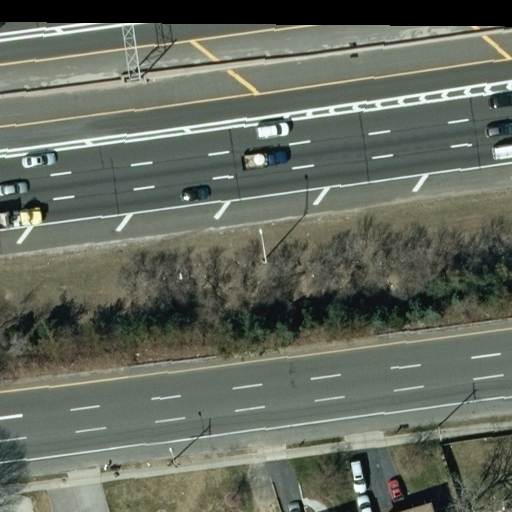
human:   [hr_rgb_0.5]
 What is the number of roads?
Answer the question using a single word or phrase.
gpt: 3

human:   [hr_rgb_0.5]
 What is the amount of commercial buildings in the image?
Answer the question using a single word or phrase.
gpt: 0

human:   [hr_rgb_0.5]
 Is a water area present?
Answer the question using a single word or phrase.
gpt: no

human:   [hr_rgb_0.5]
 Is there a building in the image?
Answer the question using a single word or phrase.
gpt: yes

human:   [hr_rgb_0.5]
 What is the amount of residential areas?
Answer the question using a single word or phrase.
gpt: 1

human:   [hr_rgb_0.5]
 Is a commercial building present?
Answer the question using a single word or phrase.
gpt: no

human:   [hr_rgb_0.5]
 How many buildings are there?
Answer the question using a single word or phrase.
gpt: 2

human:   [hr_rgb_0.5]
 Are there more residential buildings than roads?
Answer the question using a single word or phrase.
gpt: no

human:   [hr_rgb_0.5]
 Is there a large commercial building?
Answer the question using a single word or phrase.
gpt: no

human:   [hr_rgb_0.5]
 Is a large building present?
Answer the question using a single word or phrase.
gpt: no

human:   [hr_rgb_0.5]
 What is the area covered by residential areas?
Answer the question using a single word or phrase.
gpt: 10621m2

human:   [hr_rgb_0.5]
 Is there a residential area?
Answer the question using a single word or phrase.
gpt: yes

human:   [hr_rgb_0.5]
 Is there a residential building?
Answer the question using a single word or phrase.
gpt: yes

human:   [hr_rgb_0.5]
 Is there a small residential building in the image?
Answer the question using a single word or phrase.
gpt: yes

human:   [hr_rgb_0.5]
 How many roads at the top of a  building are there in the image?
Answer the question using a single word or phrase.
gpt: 3

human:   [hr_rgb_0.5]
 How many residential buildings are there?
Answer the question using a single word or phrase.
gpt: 2

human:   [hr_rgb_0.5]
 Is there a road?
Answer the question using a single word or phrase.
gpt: yes

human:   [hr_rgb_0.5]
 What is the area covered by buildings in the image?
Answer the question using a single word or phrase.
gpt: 282m2

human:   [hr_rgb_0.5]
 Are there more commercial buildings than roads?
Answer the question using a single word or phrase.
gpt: no

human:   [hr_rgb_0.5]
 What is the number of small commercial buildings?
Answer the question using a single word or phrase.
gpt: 0

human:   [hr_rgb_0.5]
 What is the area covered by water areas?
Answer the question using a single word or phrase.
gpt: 0m2

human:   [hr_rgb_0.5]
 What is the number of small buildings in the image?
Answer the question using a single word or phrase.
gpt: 1

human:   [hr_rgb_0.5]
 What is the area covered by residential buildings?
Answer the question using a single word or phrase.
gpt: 282m2

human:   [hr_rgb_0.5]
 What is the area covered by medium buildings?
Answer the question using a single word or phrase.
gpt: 278m2

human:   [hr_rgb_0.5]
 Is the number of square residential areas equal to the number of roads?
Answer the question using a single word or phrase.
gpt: no

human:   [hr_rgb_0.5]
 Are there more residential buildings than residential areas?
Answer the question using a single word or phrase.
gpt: yes

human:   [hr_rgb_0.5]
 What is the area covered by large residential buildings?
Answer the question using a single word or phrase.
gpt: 0m2

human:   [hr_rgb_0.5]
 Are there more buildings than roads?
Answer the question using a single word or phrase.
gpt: no

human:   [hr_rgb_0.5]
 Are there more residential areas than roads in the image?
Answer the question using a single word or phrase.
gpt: no

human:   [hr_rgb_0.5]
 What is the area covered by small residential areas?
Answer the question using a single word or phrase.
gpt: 0m2

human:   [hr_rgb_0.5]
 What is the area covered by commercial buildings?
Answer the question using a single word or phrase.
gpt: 0m2

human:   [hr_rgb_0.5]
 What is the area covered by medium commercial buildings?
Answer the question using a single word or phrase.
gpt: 0m2

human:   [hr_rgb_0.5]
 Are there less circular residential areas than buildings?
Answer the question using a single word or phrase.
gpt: yes

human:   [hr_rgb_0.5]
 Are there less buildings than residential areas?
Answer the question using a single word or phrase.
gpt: no

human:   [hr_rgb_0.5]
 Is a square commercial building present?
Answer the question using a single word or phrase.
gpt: no

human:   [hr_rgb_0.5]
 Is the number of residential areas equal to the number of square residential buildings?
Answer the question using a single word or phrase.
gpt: no

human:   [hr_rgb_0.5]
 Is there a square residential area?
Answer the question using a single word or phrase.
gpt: no

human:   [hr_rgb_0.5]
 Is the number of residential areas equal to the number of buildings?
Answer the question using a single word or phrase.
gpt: no

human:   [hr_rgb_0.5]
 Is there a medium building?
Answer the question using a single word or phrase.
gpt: yes

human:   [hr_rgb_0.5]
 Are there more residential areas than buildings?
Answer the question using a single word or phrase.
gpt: no

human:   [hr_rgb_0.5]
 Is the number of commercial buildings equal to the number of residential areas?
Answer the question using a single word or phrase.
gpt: no

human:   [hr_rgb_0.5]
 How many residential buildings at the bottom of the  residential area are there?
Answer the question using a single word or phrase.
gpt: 0

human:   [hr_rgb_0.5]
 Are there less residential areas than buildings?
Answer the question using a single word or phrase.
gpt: yes

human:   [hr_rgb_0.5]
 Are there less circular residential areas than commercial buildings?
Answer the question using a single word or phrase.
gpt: no

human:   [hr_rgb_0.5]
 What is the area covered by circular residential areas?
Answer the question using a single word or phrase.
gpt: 0m2

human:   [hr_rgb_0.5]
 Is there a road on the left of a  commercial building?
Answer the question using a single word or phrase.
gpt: no

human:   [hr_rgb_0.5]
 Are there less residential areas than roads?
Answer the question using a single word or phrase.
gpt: yes

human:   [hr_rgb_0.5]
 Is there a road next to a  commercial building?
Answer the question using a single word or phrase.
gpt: no

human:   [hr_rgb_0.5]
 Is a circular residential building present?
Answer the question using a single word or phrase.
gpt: no

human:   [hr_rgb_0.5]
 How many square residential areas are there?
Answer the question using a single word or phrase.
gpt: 0

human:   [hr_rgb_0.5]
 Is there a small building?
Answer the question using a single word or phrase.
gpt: yes

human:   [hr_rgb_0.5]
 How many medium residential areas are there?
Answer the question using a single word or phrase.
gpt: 0

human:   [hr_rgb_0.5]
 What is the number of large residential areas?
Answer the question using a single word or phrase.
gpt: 1

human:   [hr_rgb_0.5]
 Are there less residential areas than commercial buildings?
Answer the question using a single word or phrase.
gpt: no

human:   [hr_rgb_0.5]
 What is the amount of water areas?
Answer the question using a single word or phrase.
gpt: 0

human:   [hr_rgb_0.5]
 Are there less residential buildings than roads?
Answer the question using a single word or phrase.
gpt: yes

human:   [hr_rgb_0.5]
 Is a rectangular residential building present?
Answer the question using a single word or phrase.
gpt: yes

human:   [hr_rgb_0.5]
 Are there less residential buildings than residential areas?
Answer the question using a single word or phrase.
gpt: no

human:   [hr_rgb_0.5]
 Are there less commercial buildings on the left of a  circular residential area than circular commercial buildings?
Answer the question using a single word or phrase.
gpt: no

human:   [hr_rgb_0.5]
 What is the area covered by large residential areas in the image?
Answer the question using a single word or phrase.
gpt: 10621m2

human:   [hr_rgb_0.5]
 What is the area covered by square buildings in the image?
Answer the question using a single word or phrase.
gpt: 0m2

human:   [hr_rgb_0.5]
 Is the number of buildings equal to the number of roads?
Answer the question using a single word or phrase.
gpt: no

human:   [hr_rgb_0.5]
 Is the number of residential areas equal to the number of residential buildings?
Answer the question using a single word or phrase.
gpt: no

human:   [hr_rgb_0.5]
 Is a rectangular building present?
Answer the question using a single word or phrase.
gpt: yes